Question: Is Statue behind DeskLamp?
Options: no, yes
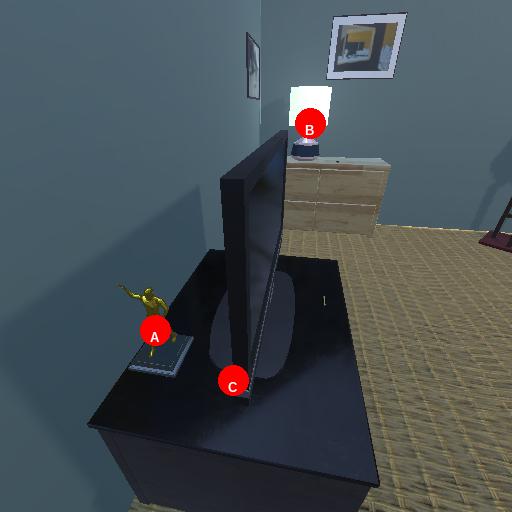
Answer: no